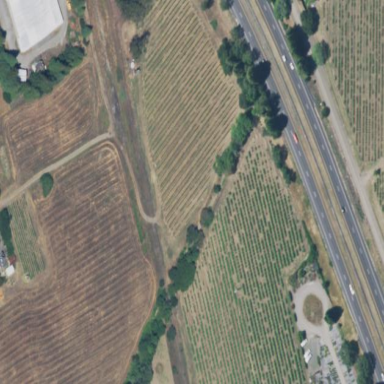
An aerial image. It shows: Vineyard with grape crops.